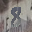
Label: 8